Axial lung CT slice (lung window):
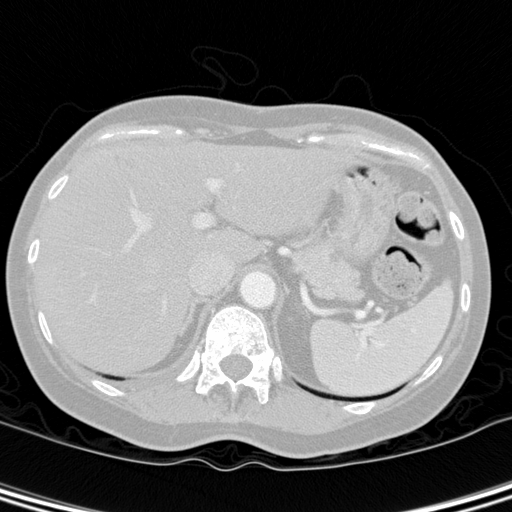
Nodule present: no